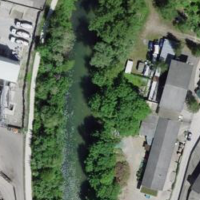
EUNIS habitat code: 55
Species observed at this site:
Silene latifolia
Humulus lupulus